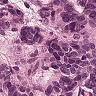
Metastatic tissue present: yes